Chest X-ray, PA view. Patient: 28 years old, sex F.
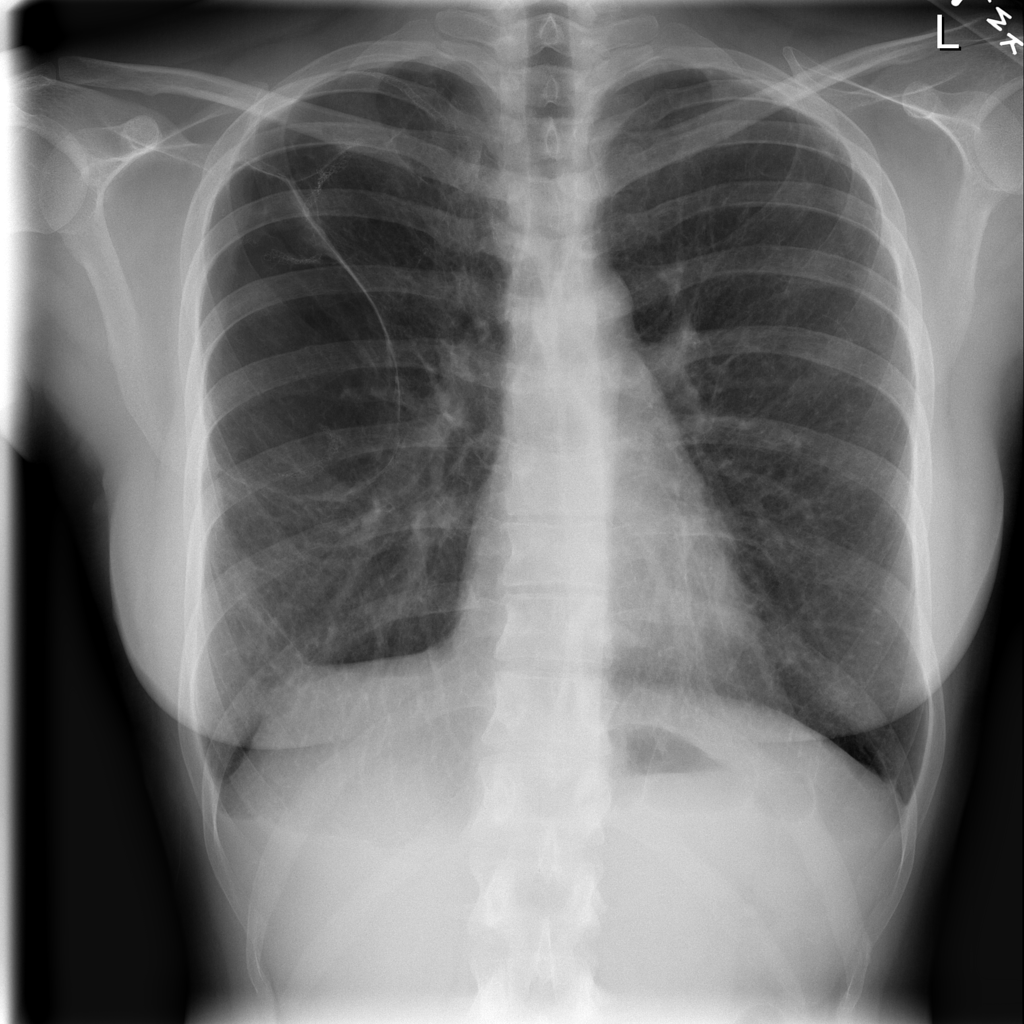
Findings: Pneumothorax